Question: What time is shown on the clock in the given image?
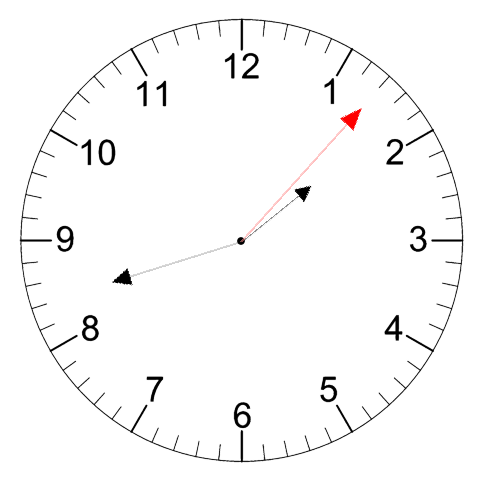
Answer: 01:42:07